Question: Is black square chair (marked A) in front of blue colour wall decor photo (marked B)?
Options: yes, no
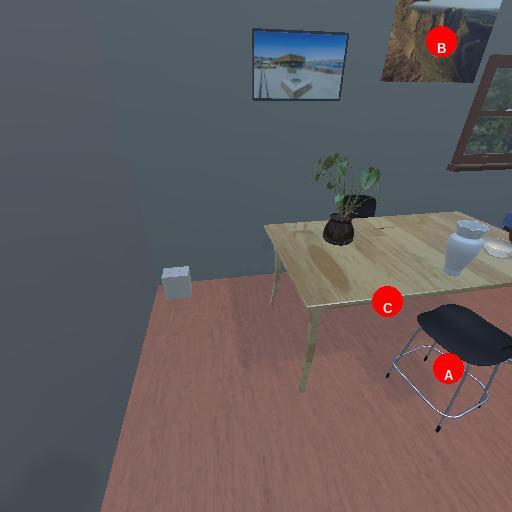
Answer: yes